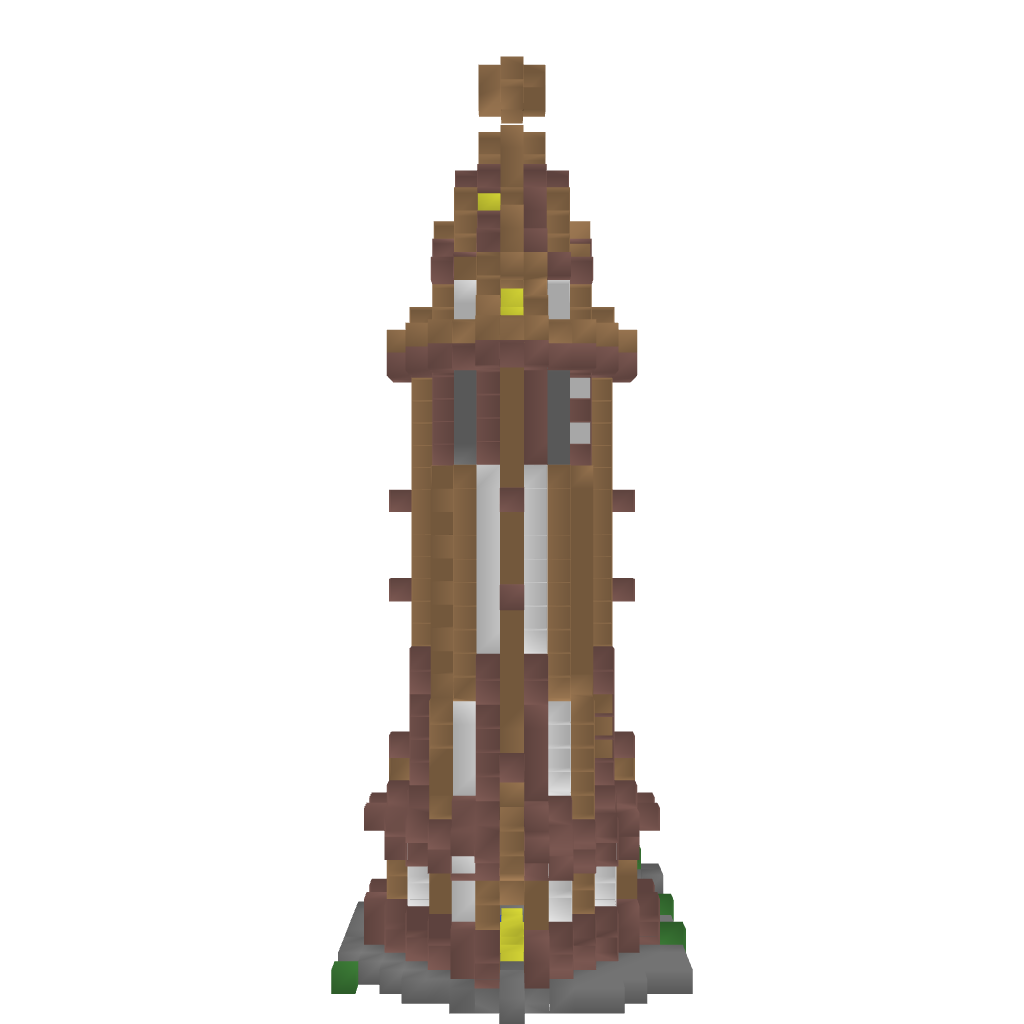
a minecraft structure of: Lighttower bad low quality